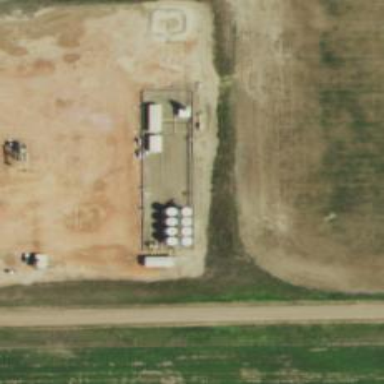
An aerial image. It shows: Storage tank with man-made structure.